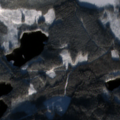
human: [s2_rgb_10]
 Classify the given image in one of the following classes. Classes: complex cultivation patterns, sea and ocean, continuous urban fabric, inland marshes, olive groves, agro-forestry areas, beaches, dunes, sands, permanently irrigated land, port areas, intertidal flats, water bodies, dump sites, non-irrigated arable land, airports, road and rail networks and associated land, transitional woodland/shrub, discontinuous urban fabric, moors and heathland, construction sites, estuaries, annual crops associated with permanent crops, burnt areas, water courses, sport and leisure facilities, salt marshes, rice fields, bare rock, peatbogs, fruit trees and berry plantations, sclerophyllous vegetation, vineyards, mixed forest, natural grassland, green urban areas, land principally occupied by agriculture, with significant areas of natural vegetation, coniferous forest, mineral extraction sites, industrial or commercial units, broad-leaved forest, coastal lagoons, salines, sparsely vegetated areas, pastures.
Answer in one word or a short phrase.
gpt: coniferous forest, mixed forest, transitional woodland/shrub, water bodies